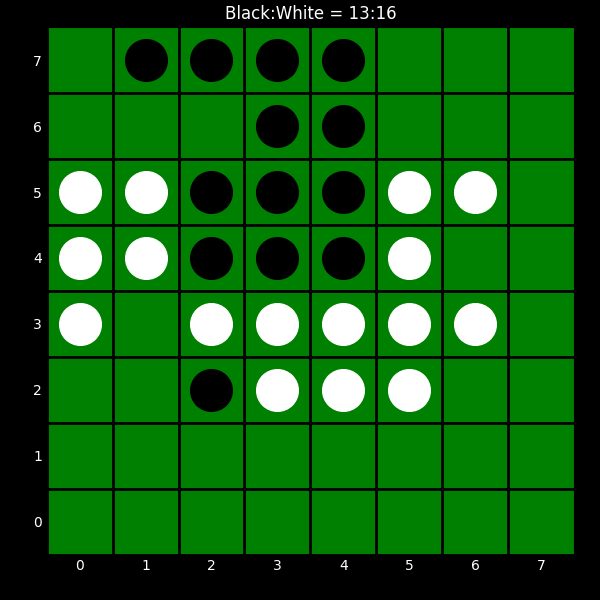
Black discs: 13
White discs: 16